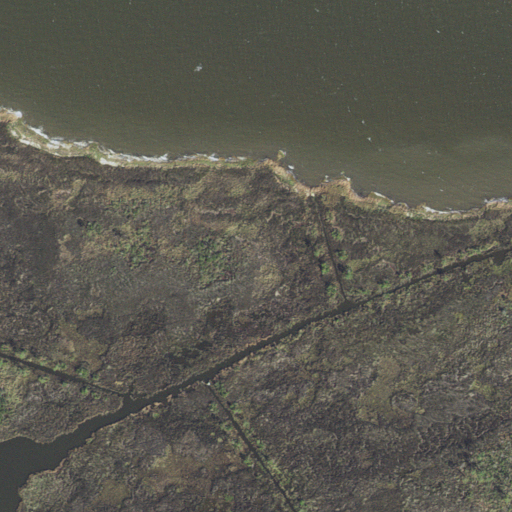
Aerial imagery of island in North Carolina named Pine Hammock containing herbaceous wetlands, open water, and woody wetlands